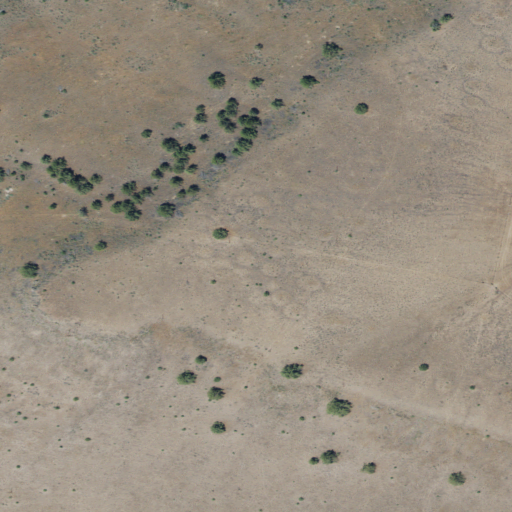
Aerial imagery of ridge(s) in Oregon named Sabre Ridge containing grassland and shrub